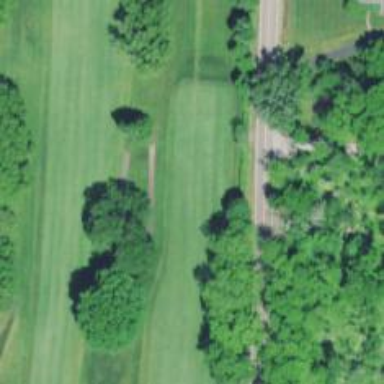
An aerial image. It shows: Pathway for golfing.